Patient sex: F
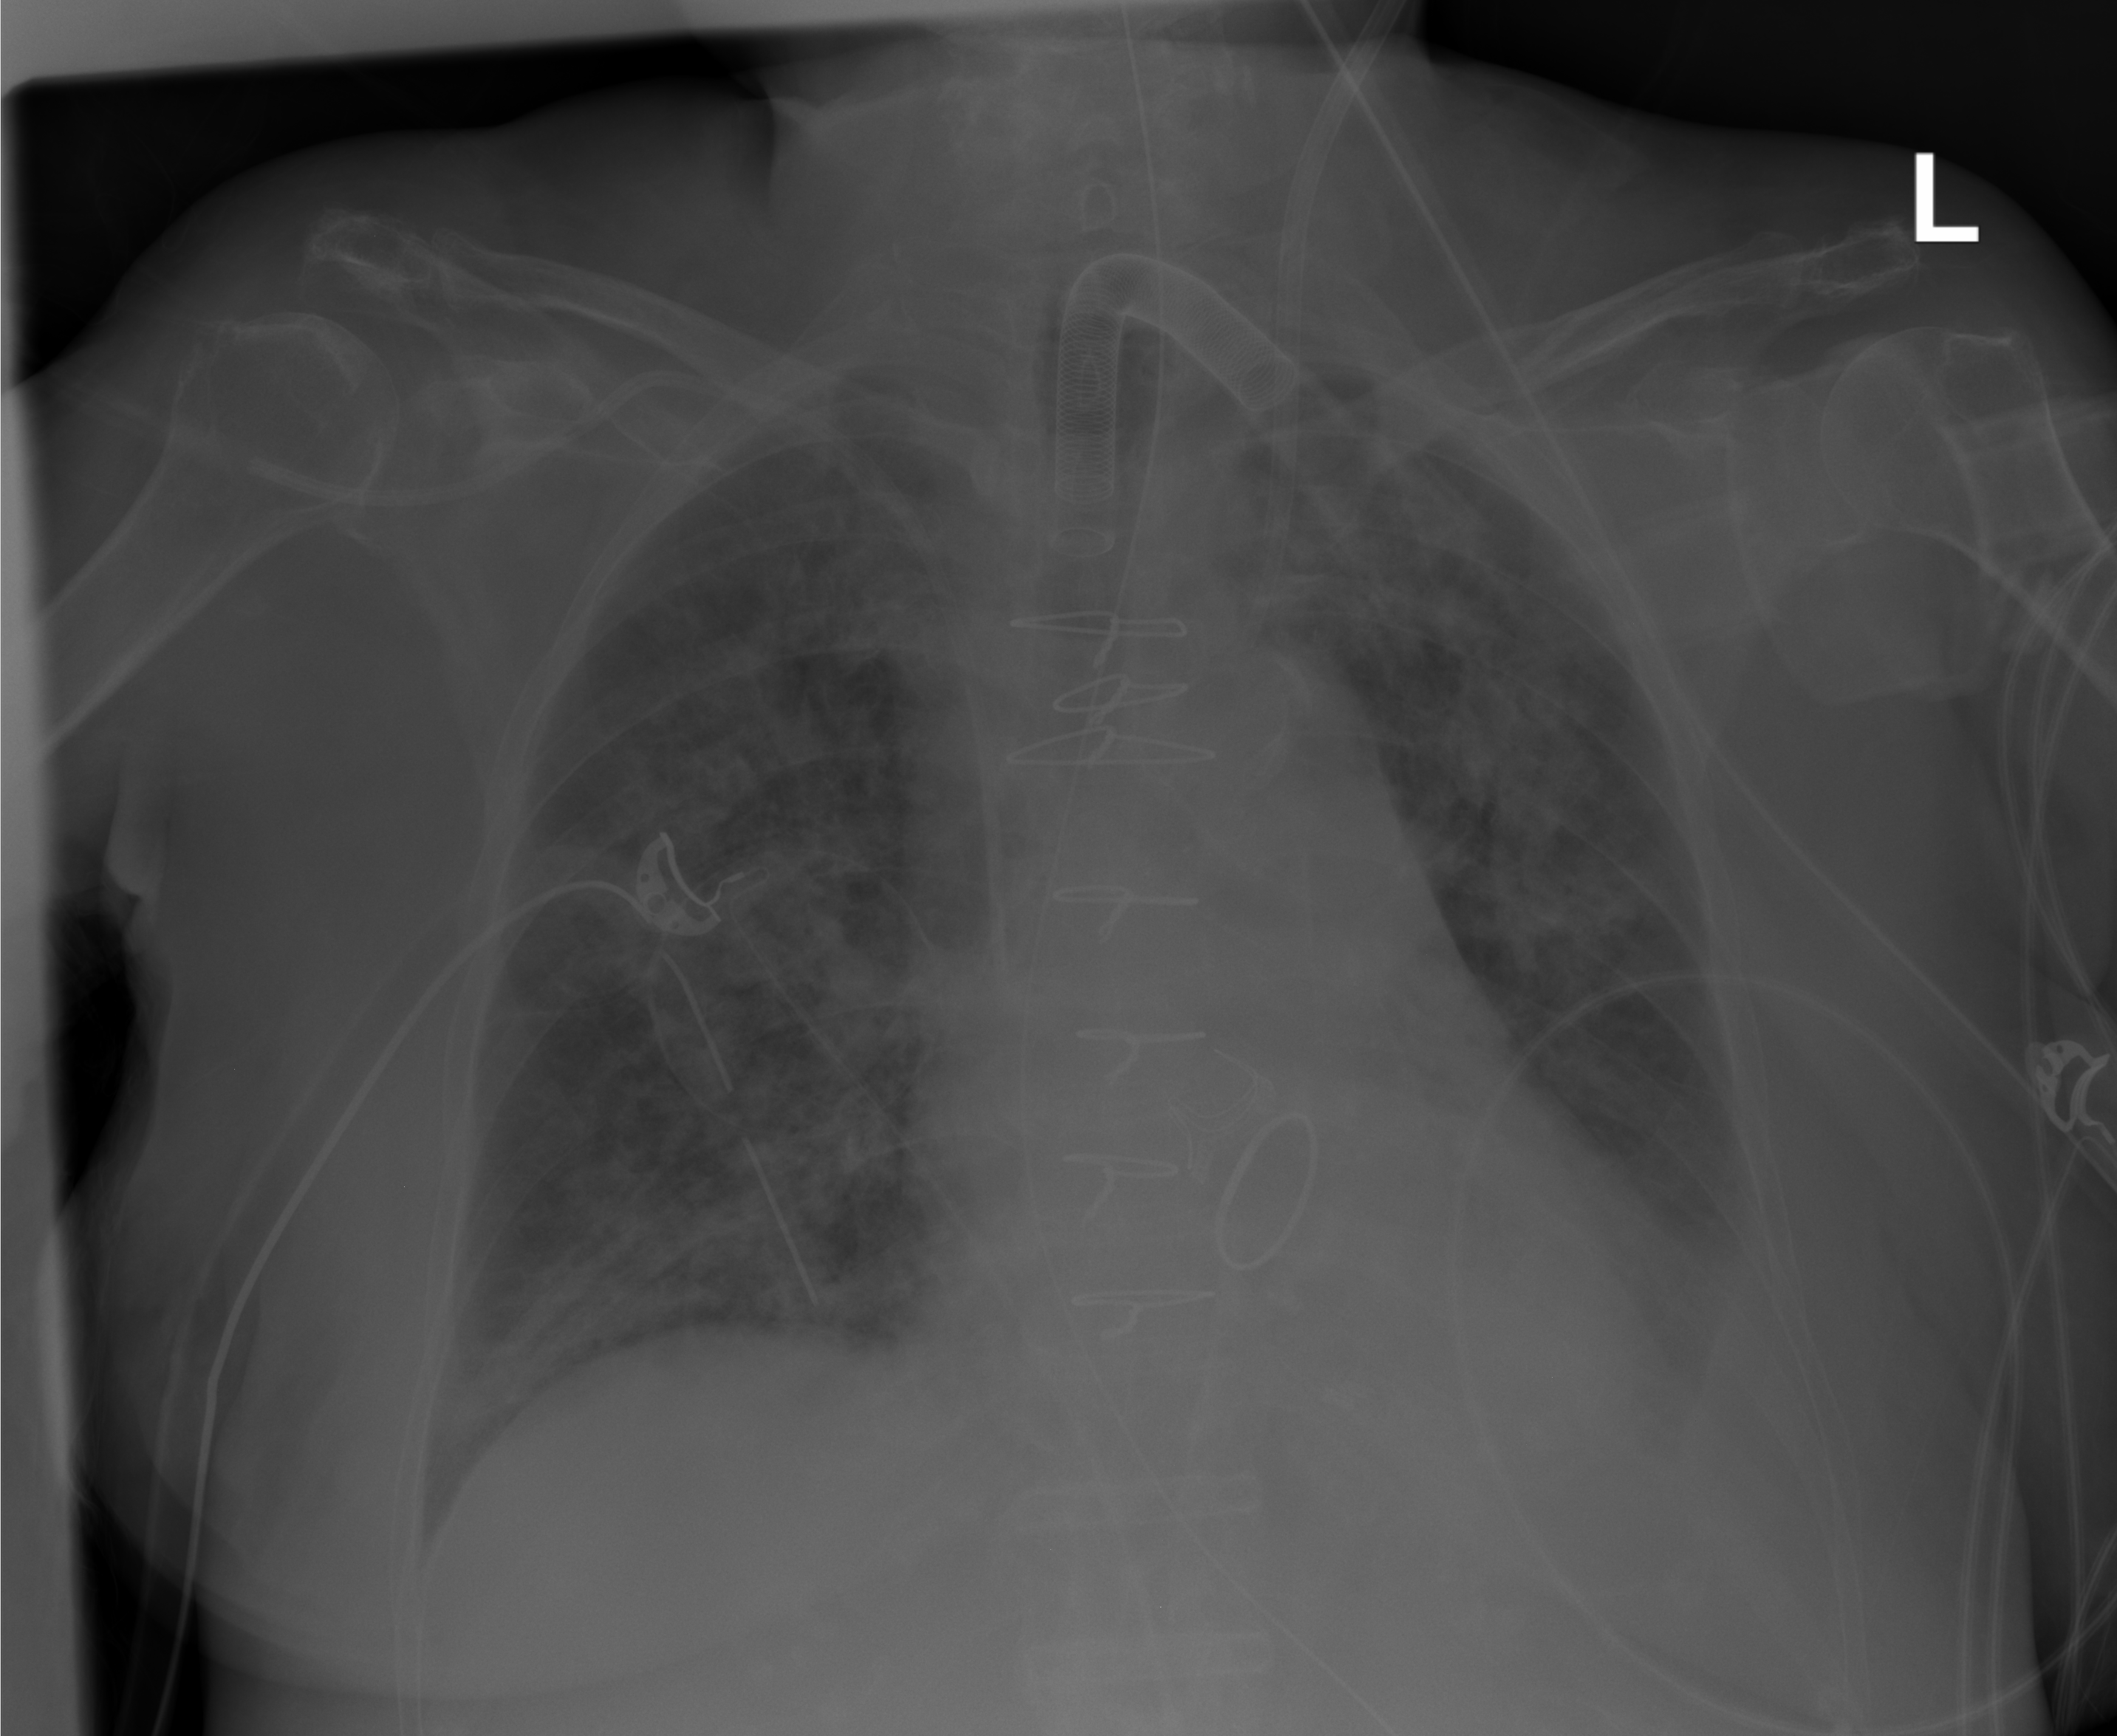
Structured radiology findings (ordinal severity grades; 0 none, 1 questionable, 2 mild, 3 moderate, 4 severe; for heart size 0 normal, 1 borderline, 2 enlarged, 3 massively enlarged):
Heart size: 2
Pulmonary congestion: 2
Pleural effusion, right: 0
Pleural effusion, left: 2
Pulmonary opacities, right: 3
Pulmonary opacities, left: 3
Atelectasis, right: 2
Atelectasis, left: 2